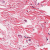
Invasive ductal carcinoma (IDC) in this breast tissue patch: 0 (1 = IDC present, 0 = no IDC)